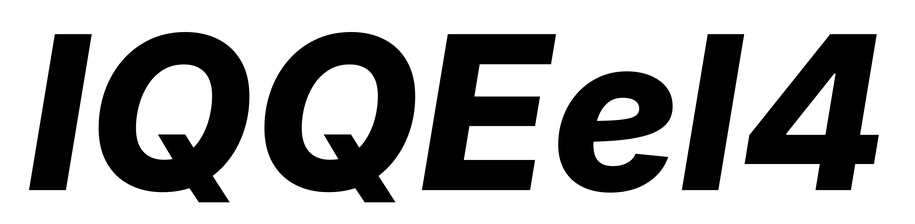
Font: Inter-Italic_ExtraBold_Italic